Question: I use the visual studio designer to bind the controls to a entity, the problem is that the fields of the related tables are not showing up.
I know I could do it manually, but I'm curious if there's a build in way of doing that.
As seen in the image, I want to bind to the customerID but there is only the whole table there's no access to the properties of the customer table.

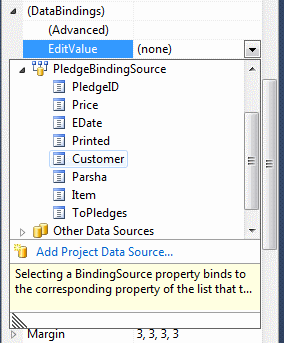
Answer: You could change that the related entity should have the foreign key, then you could bind to this key.